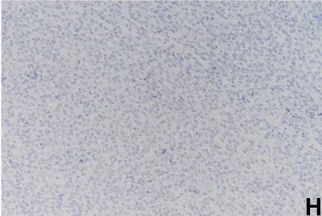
Histological findings and immunohistochemical staining of the cardiac lesion. Negative for HMB45.
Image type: pathology (immunostaining)